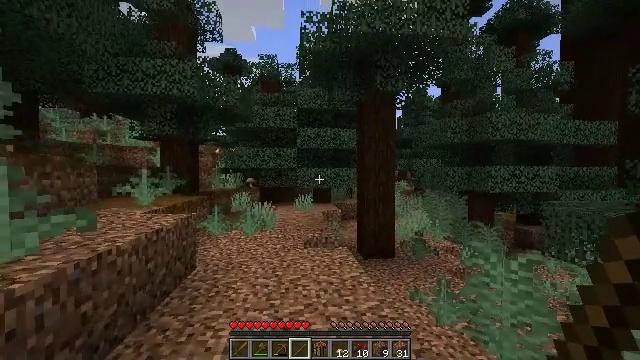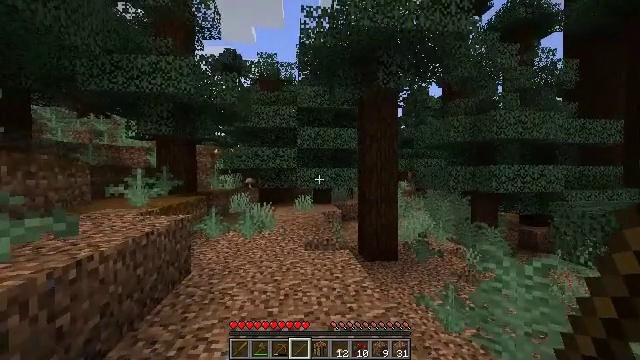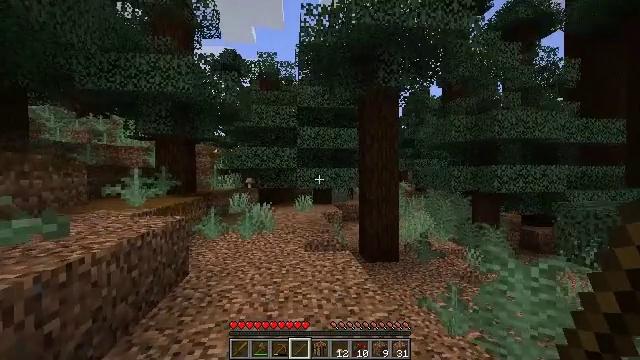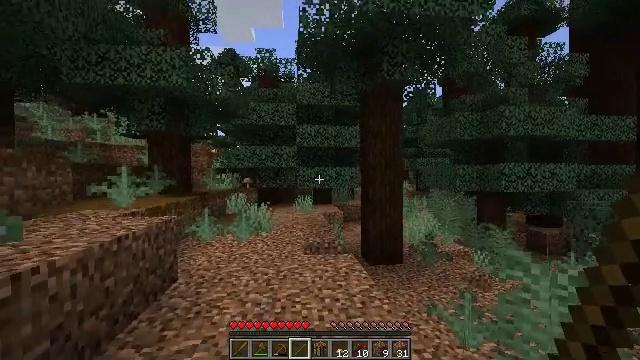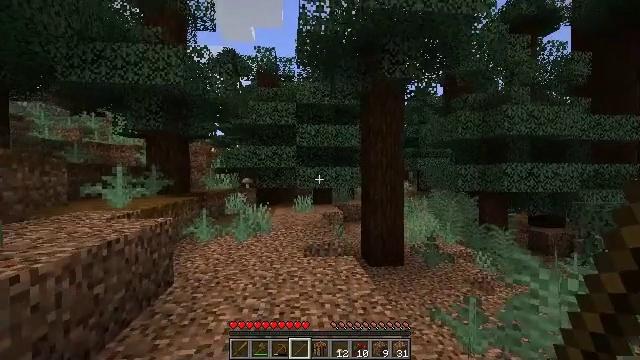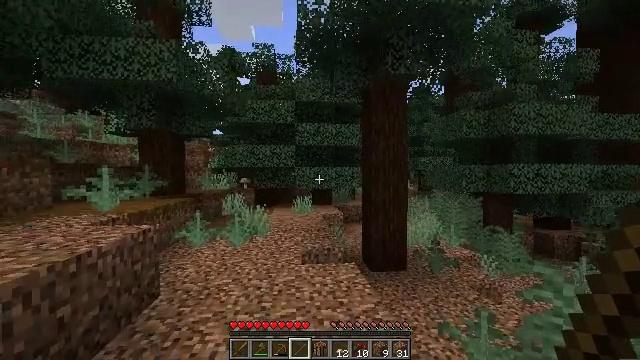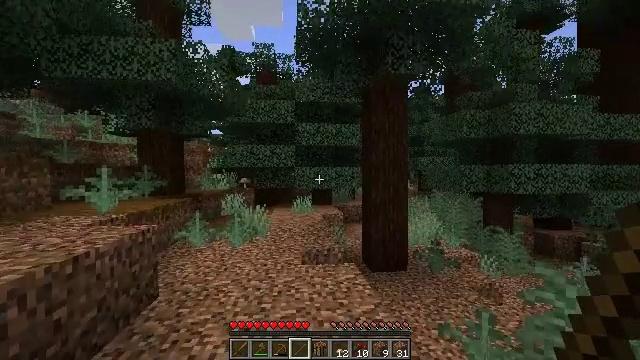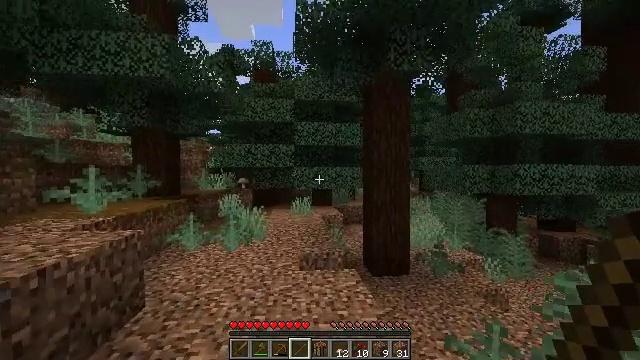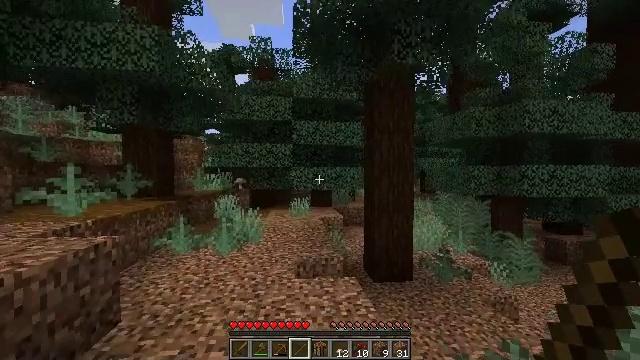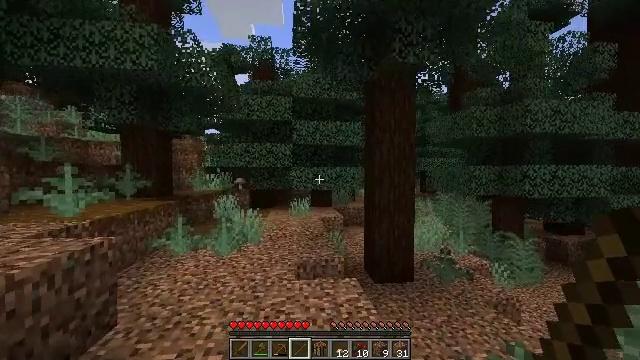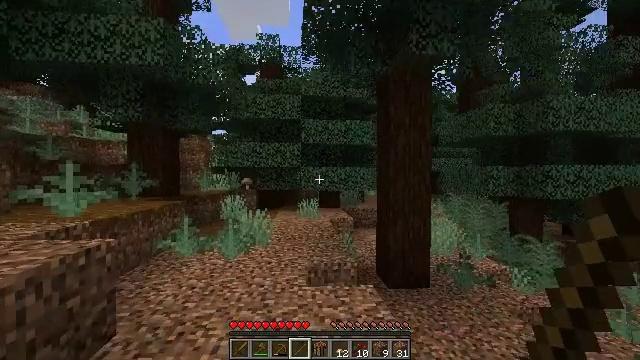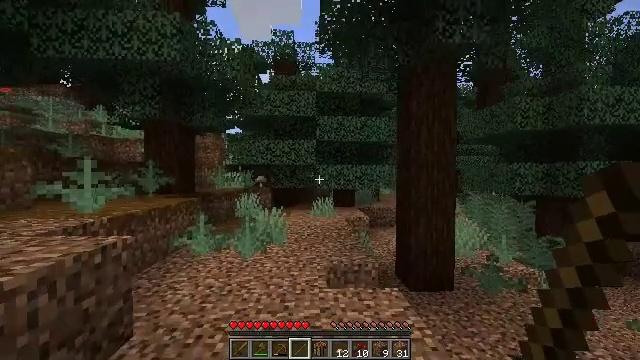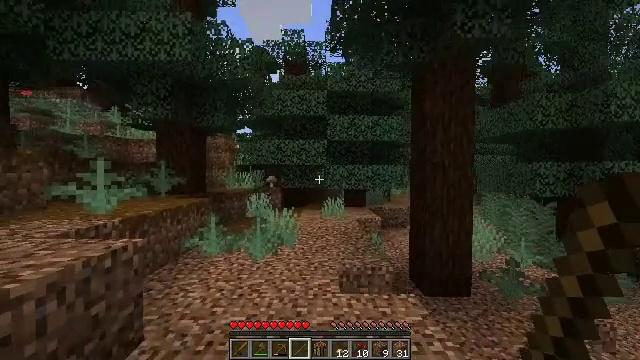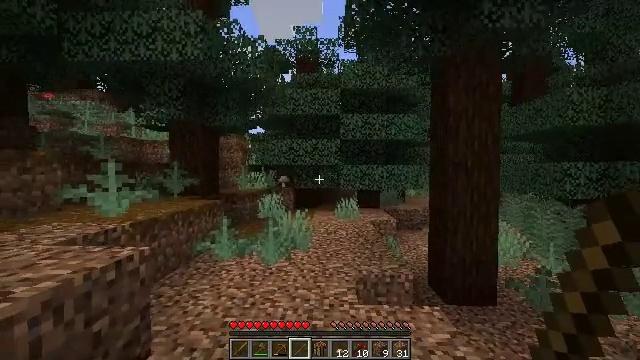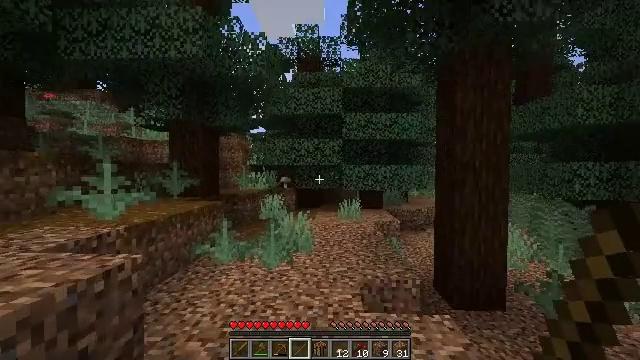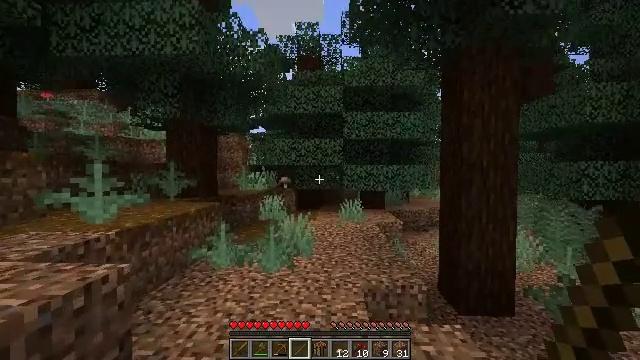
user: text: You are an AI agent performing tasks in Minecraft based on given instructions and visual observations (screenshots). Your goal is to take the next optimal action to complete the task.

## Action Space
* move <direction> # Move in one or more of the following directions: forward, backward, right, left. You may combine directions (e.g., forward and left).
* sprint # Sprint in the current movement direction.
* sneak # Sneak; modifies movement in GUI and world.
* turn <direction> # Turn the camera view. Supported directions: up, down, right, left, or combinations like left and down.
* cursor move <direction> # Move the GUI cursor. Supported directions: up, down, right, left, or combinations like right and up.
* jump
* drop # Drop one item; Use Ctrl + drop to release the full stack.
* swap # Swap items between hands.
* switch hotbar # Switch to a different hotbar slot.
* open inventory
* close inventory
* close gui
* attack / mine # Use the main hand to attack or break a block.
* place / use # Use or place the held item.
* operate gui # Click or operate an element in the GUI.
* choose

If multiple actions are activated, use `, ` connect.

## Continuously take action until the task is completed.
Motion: motion action
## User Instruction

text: Mine the red mushroom on the ground.
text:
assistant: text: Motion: move forward
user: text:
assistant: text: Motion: move forward
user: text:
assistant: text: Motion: move forward
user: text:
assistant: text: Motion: move forward
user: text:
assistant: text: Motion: move forward
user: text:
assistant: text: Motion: move forward
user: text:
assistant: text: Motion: move forward
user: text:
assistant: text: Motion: move forward
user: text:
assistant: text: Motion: move forward and move left
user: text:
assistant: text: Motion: move forward and move left, turn left
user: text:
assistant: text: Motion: move forward and move left, turn left
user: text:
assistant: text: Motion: move forward, turn left
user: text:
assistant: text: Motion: move forward, turn left
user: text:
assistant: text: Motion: move forward
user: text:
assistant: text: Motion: move forward
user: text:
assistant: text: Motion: move forward
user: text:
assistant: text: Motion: move forward
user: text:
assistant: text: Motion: move forward
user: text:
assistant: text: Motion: move forward
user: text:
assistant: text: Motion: move forward
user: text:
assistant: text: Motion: move forward
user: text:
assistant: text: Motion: move forward
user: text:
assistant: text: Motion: move forward
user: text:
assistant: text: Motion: move forward, turn left
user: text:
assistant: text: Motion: move forward, turn left
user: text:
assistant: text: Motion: move forward
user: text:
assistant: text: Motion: move forward
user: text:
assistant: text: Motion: move forward
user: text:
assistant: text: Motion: move forward
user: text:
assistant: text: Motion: move forward